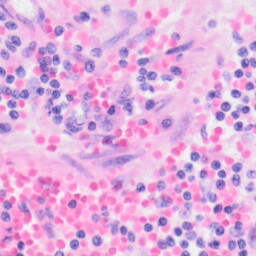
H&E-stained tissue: Kidney